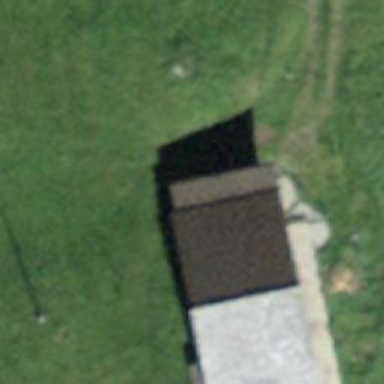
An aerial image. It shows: Rural barn.